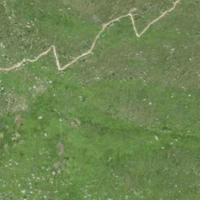
EUNIS habitat code: 26
Species observed at this site:
Campanula barbata